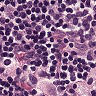
Metastatic tissue present: yes